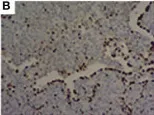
Pathological features. (B) Immunohistochemistry showed BRG1 is negative.
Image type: pathology (immunostaining)